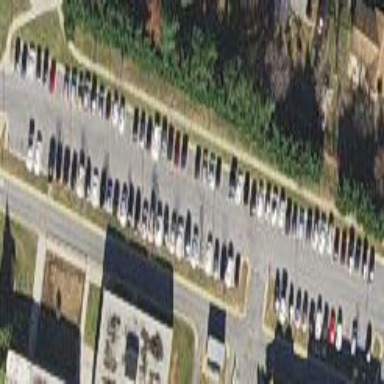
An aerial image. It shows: Parking area with surface.